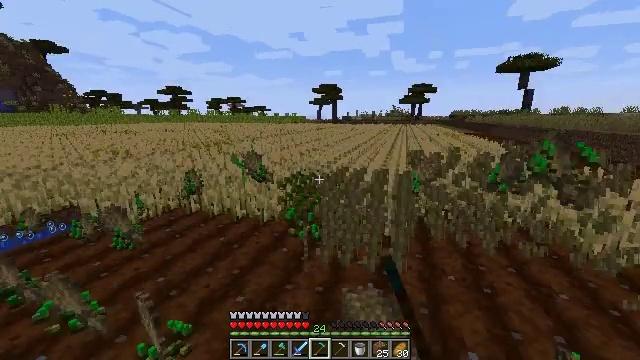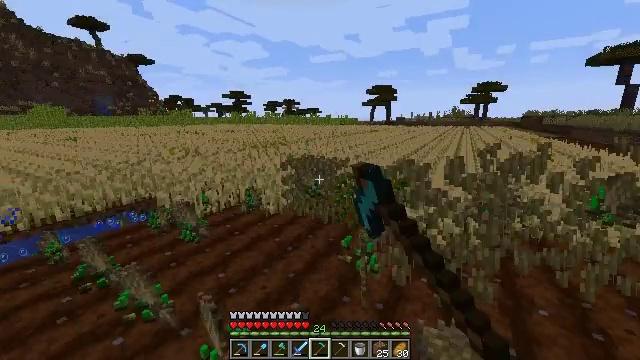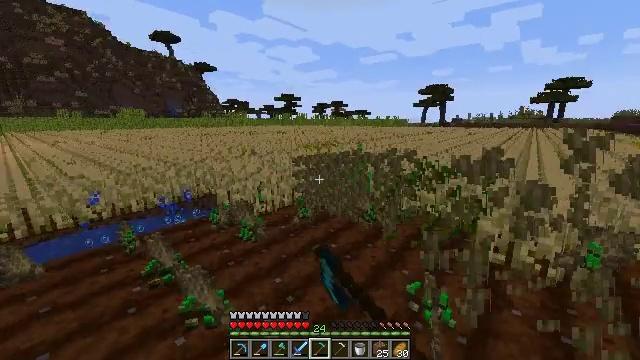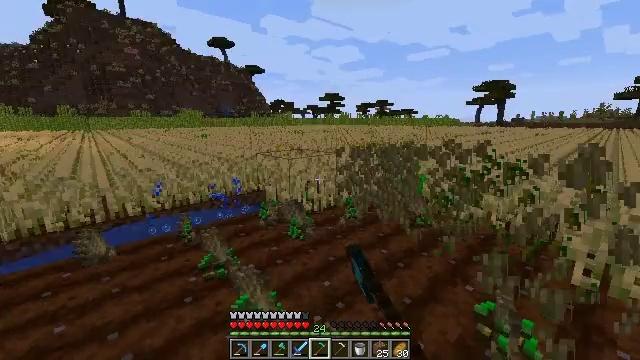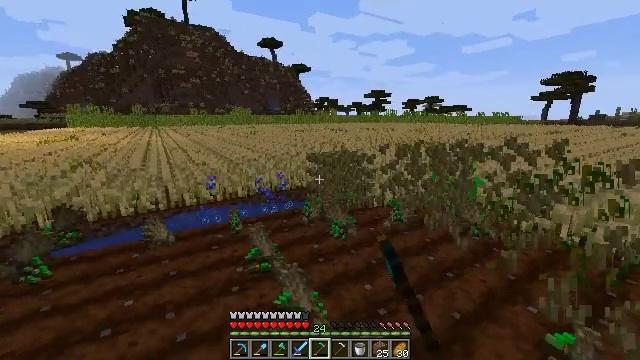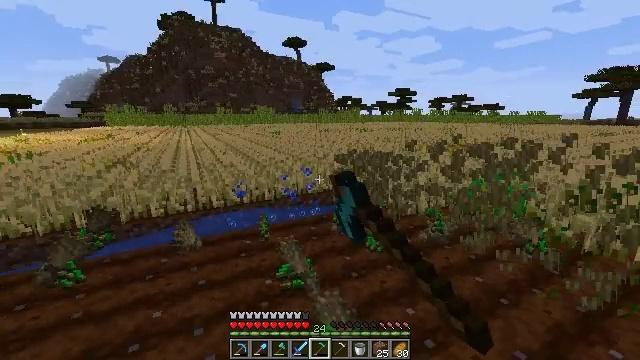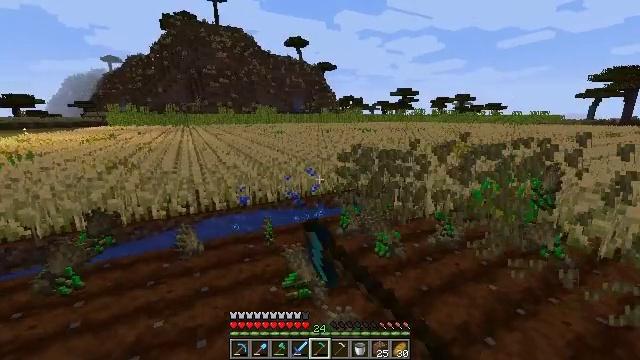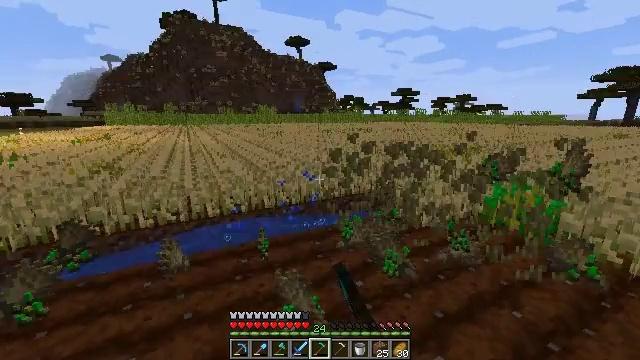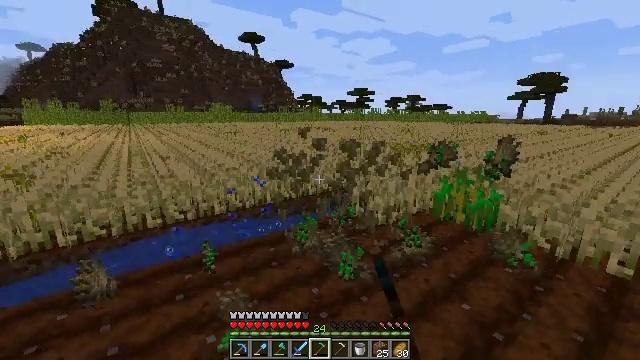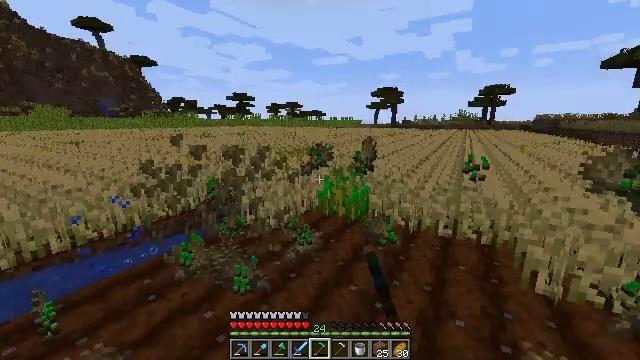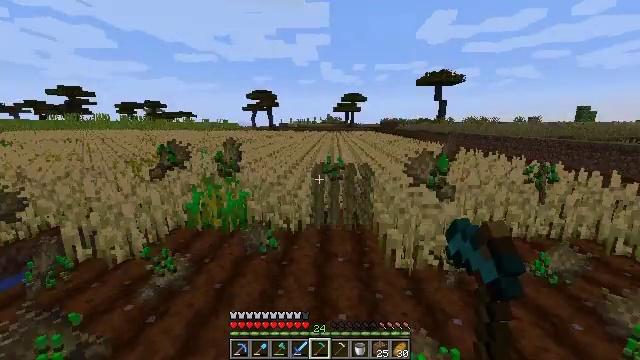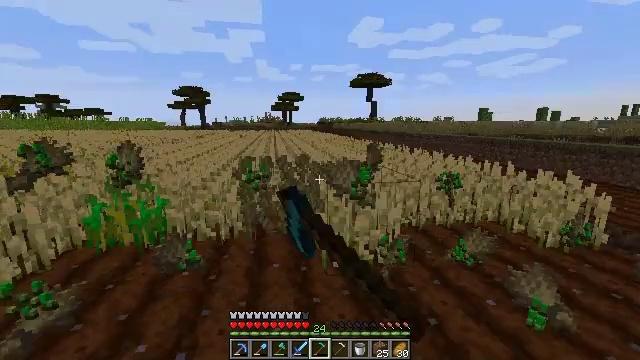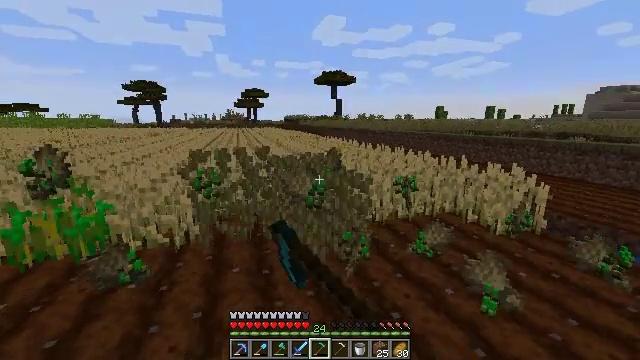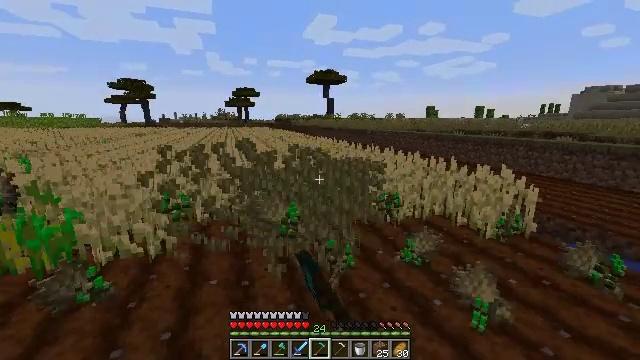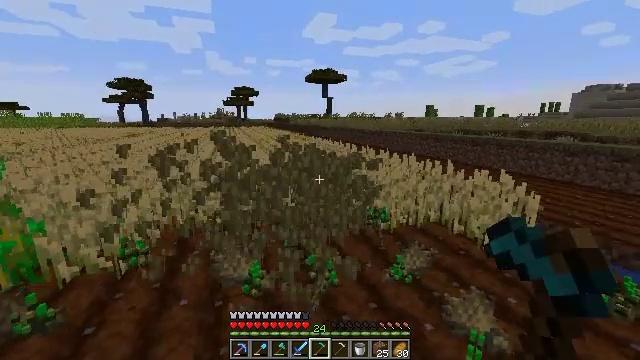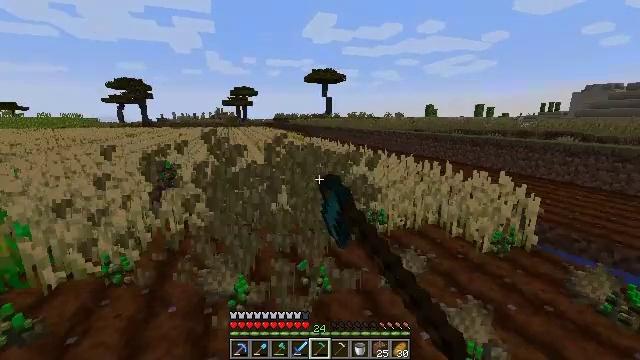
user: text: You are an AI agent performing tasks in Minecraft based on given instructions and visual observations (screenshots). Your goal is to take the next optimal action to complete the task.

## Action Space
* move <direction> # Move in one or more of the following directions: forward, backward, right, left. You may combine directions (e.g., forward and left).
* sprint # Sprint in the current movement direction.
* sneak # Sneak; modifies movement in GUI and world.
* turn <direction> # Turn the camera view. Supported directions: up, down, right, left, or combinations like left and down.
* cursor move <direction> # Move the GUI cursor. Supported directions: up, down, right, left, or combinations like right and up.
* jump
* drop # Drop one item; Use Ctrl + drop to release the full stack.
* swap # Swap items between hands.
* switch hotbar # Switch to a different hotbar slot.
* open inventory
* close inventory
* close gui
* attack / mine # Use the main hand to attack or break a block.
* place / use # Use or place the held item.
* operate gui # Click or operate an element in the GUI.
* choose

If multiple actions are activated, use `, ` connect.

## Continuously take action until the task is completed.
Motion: motion action
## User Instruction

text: Harvest wheat from the field.
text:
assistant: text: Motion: move forward and move left, turn left, attack / mine
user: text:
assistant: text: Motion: move forward and move left, turn left, attack / mine
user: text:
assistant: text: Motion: move forward and move left, turn left, attack / mine
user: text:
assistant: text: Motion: move forward and move left, turn left, attack / mine
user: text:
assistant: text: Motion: move forward and move left, turn left, attack / mine
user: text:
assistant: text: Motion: move forward, attack / mine
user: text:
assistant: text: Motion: move forward and move right, attack / mine
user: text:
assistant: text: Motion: move forward and move right, turn right, attack / mine
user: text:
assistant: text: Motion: move forward and move right, turn right and up, attack / mine
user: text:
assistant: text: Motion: move forward and move right, turn right, attack / mine
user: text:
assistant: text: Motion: move forward and move right, turn right, attack / mine
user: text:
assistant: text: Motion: move forward and move right, turn right, attack / mine
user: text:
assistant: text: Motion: move forward and move right, turn right, attack / mine
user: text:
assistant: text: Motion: move forward and move right, attack / mine
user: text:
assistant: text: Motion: move forward and move right, attack / mine
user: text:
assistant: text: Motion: move forward
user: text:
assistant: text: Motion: move forward
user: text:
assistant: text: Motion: open inventory
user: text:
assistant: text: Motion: open inventory